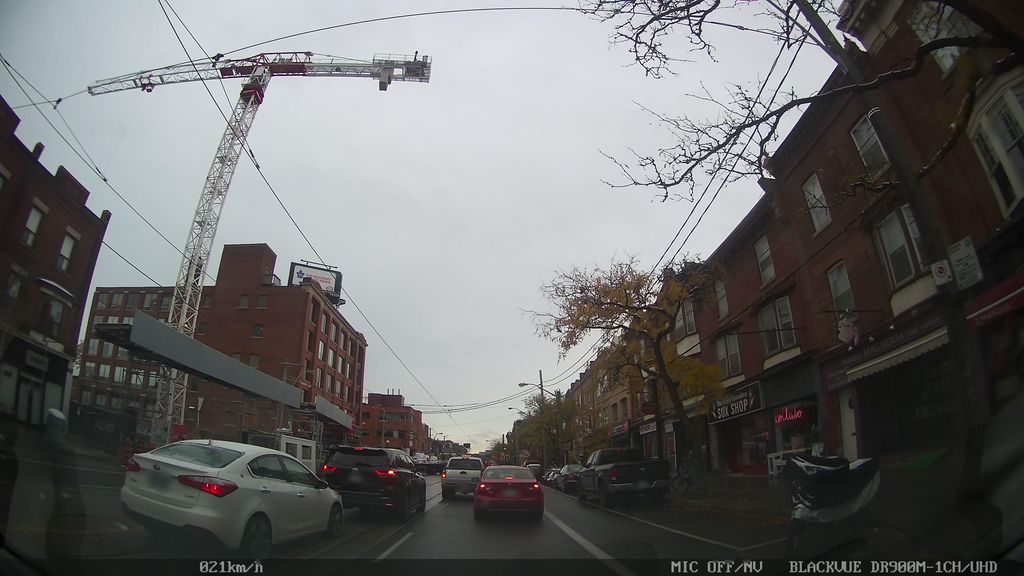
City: toronto